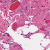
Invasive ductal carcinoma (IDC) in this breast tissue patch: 0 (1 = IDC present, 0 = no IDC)